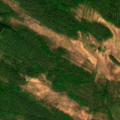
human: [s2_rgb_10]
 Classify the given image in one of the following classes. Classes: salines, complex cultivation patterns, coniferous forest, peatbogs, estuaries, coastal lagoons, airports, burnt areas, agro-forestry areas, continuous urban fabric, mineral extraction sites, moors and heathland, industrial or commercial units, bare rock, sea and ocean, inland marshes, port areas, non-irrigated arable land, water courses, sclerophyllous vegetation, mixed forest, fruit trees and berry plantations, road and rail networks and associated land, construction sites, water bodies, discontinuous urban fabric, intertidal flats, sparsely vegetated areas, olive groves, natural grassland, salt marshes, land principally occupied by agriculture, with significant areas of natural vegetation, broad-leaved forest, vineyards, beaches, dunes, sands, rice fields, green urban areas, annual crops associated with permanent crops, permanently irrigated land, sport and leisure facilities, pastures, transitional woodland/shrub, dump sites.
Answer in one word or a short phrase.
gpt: coniferous forest, mixed forest, peatbogs